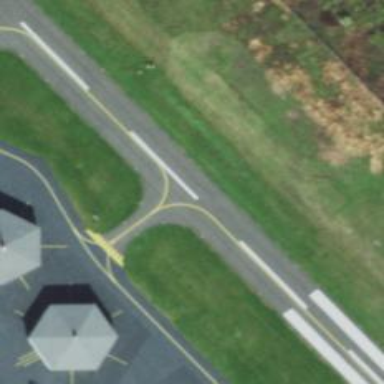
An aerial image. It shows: Runway surface made of asphalt at airport.